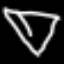
Label: diamond